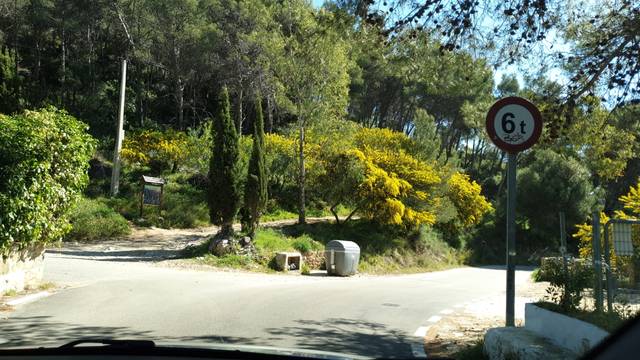
Region: Spain
Coordinates: 36.53, -4.885